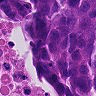
Metastatic tissue present: yes